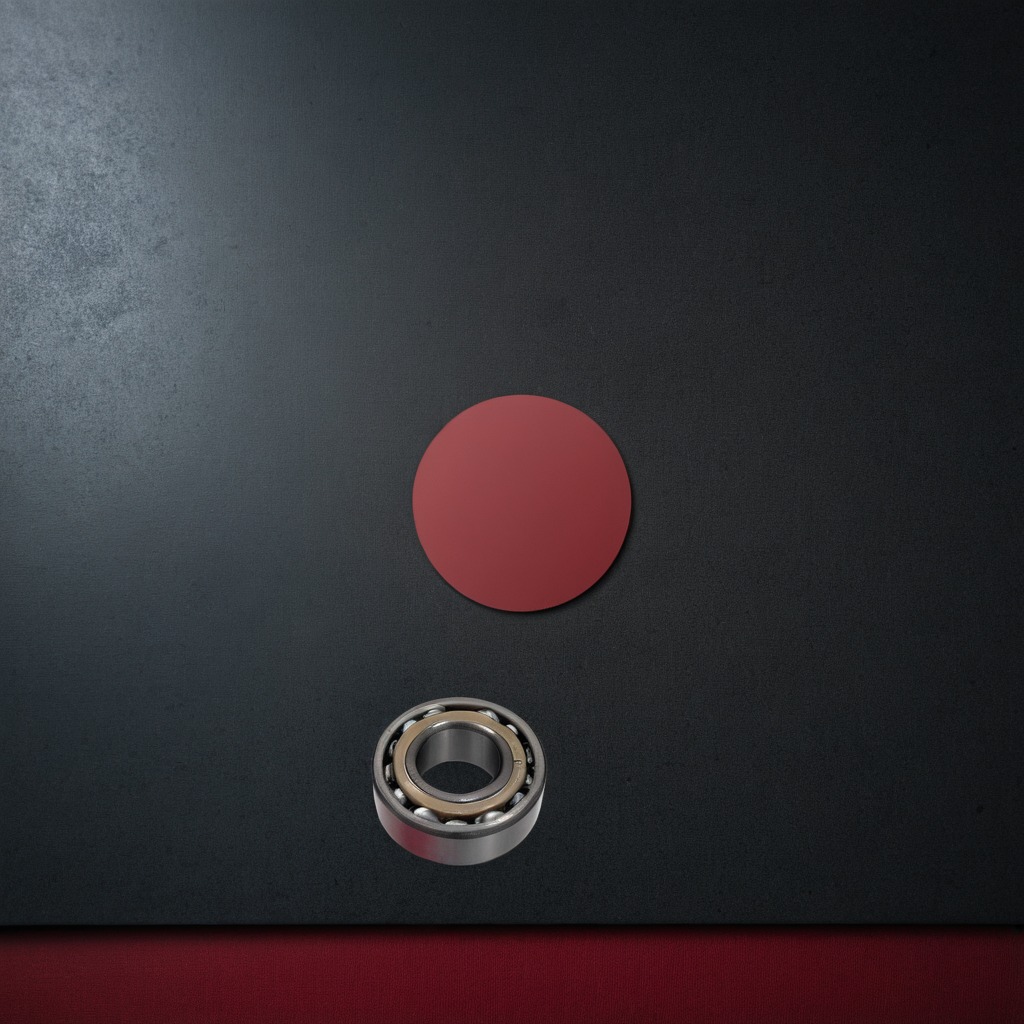
A metal ball bearing is lying on a clean granite tabletop covered with a red rubber mat inside a workshop at night dim ambient light soft shadows worn but beneath the mat